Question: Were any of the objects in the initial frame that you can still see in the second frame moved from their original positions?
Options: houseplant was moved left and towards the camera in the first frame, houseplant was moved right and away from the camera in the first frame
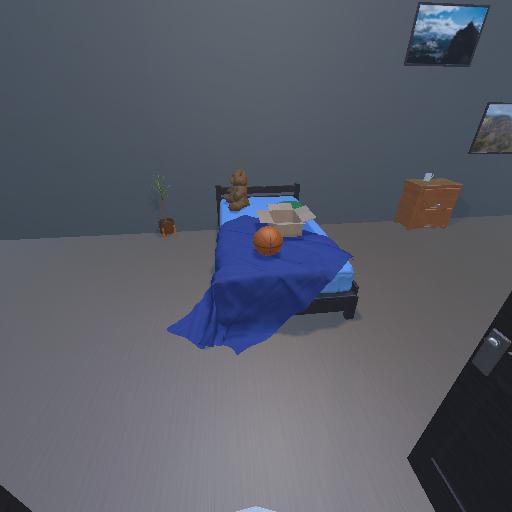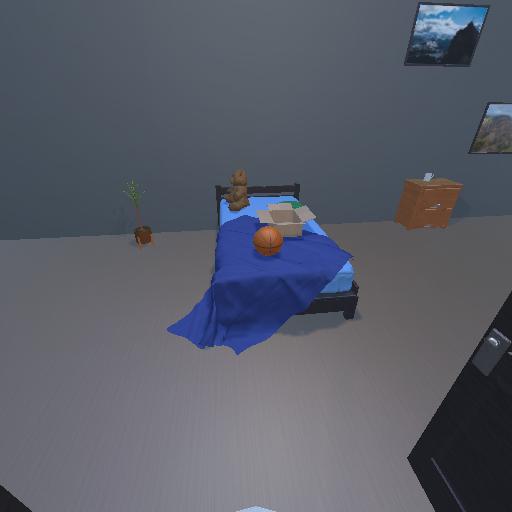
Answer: houseplant was moved left and towards the camera in the first frame